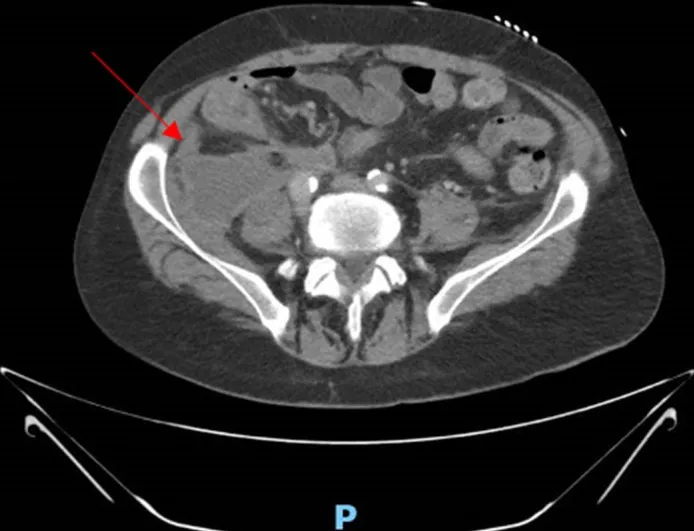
Axial view of a computed tomography scan of the abdomen at presentation demonstrating one of the large intra-abdominal collections measuring 129x58 mm.
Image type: radiology (ct)